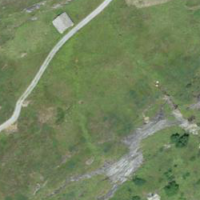
EUNIS habitat code: 26
Species observed at this site:
Vaccinium uliginosum